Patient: sex F, age 47
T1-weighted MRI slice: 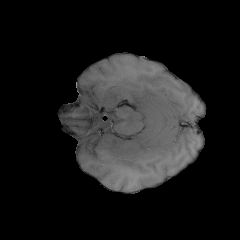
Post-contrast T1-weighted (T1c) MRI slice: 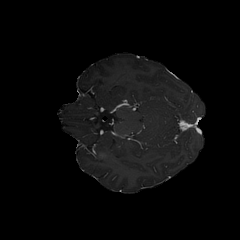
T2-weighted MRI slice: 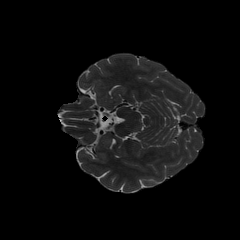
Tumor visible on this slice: yes
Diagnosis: Astrocytoma, IDH-wildtype
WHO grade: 2